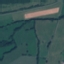
Land use / land cover: Pasture